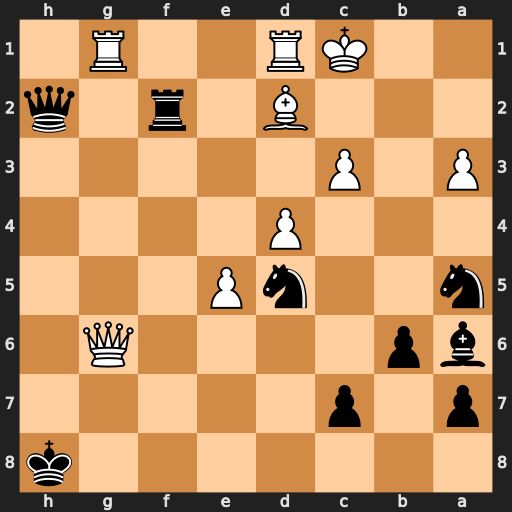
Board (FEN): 7k/p1p5/bp4Q1/n2nP3/3P4/P1P5/3B1r1q/2KR2R1
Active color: b
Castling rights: -
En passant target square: -
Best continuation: Nb3+ Kb2 Rxd2+ Rxd2 Qxd2+